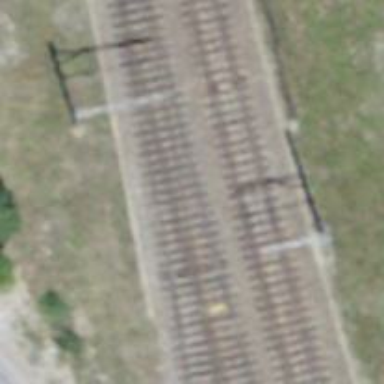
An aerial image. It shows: Railway track with contact line for electrification.